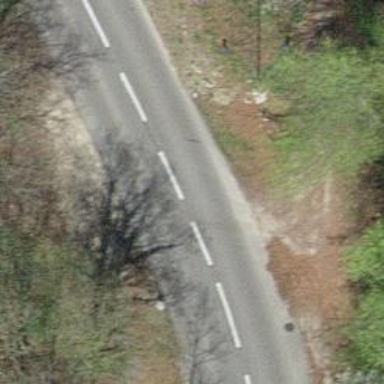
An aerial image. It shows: Asphalt road classified as tertiary.